Question: I am trying to send email using c# following is my code.
'''
try
{
System.Net.Mail.MailMessage msg = new System.Net.Mail.MailMessage();
msg.From = new MailAddress("kmrizwan.shahid@gmail.com");
msg.To.Add("kmrizwan.shahid@gmail.com");//Text Box for To Address
msg.Subject = "Testinng subject"; //Text Box for subject
msg.IsBodyHtml = true;
msg.Body = "testing comment is here..";//Text Box for body
msg.Priority = MailPriority.High;
SmtpClient client = new SmtpClient("smtp.gmail.com", 587);
client.UseDefaultCredentials = false;
client.Credentials = new NetworkCredential("kmrizwan.shahid@gmail.com", "");
client.Port = 587;
client.Host = "smtp.gmail.com";
client.EnableSsl = true;
object userstate = msg;
client.Send(msg);
}
catch (Exception ex)
{
throw ex;
}
'''
Giving following exception

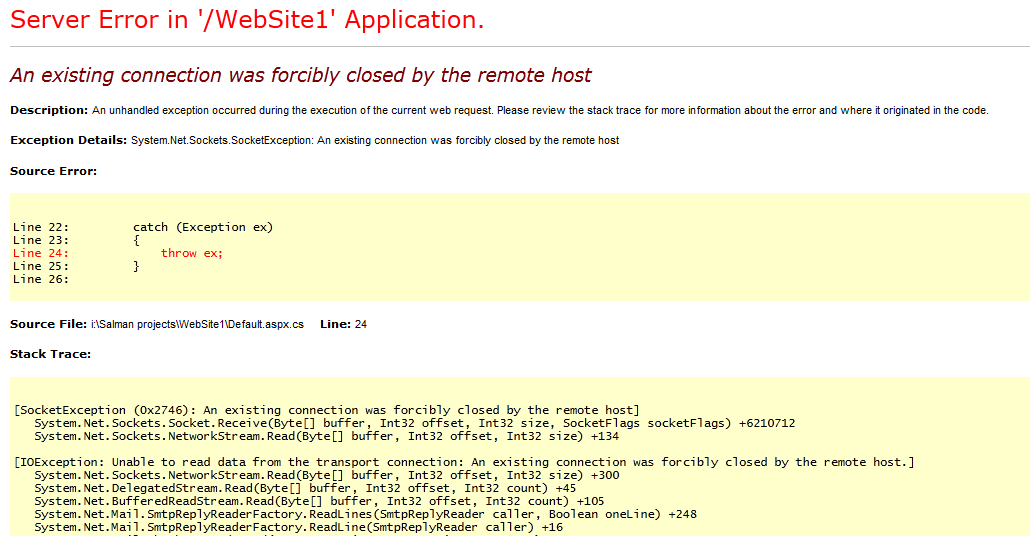
Answer: It's common for internet providers to block the port used by SMTP, except to their own outgoing mailserver. The reason is to prevent spamming.
If that is the case for you, you need to use the mail server of your internet provider instead of the GMail server.